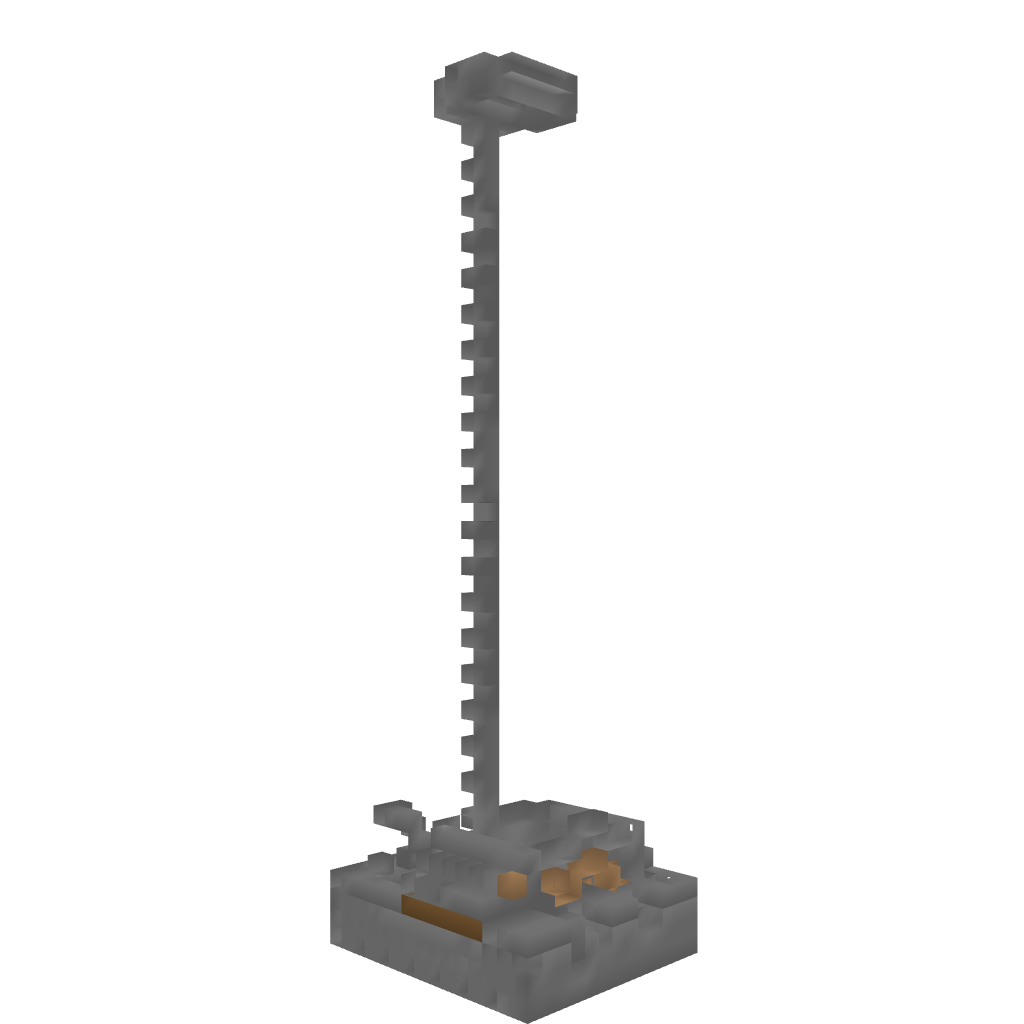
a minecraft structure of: Automatic farm bad low quality